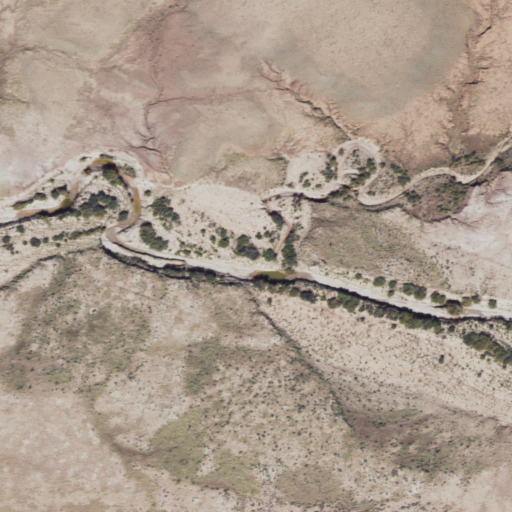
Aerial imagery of valley in Arizona named Mexican Hollow containing shrub and grassland